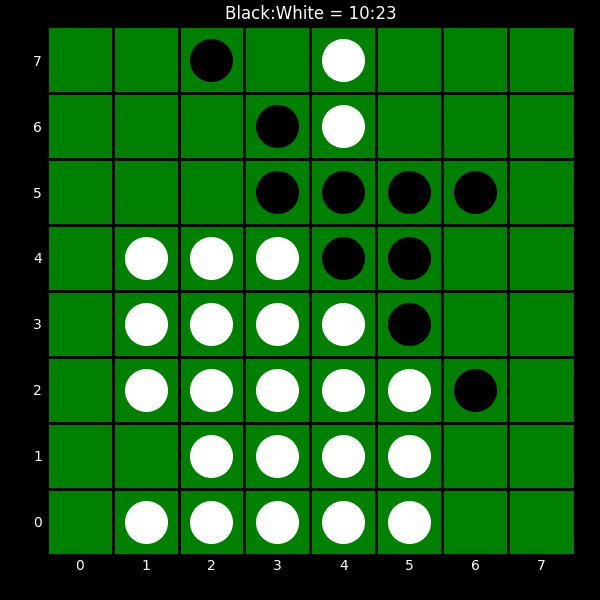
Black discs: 10
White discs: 23